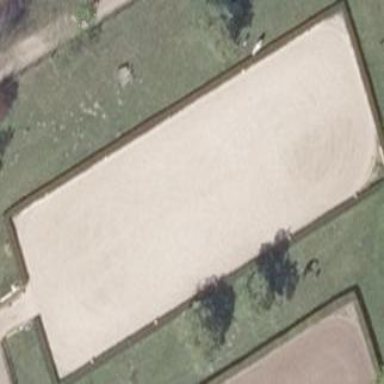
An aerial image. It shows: Equestrian pitch for leisure land sports.